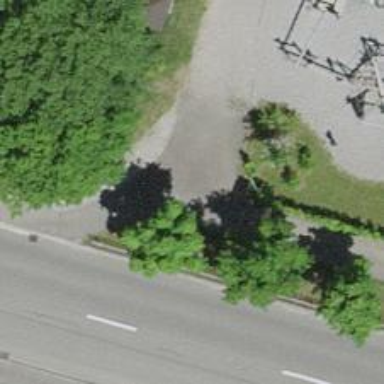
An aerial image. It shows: Asphalt footway.